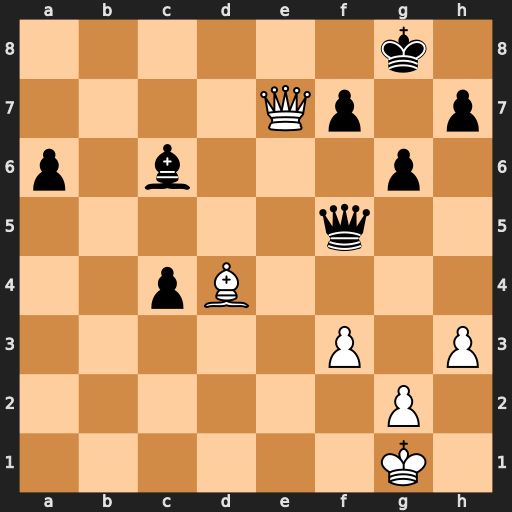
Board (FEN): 6k1/4Qp1p/p1b3p1/5q2/2pB4/5P1P/6P1/6K1
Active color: w
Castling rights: -
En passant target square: -
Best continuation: Qd8+ Be8 Qxe8#